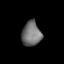
Tissue: prostate
Cell type: T cells
Senescence score: 0.7189
Nuclear area (px): 467
Mean DAPI intensity: 112.726